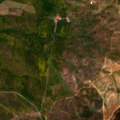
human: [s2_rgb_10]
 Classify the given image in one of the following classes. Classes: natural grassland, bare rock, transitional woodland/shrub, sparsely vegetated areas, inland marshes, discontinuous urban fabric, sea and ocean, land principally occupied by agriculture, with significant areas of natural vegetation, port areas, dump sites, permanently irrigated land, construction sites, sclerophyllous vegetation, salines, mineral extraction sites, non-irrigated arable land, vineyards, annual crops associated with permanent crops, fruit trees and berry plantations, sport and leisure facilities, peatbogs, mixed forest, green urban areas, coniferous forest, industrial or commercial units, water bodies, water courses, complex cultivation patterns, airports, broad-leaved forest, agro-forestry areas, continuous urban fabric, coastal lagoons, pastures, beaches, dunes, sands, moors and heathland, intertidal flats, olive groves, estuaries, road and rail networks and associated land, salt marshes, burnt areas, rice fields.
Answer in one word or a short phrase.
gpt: complex cultivation patterns, agro-forestry areas, broad-leaved forest, transitional woodland/shrub